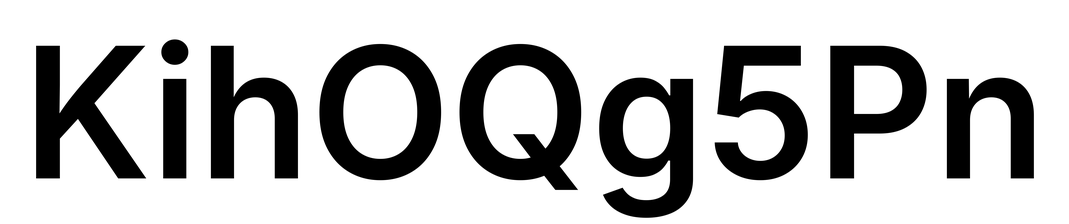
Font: Inter_SemiBold